Question: I have date over 708 days. There are 6 products columns with sell numbers in the row.
There are also 13 variables. Most of them are weather date like sun hours or temperature, others are binary (no event='0', event='1').
The goal is to predict the sell numbers of a product.
The data in the picture is generalized.

What I want to do is a rolling window.
So that I can take 77days to predict the following week (predict day 78 to 84 with 1:77) and then so on (take 8:84 to predict 85:93).
And also I want to compare the combined predictions (78:708) with the actual date.
I didn't find a way to apply a rolling ln function in R which worked.
My python skills are very basic, but a solution in python would also be appreciated.
Model:
model_A<-lm(formula=Produkt_A~weekday+Variable_1+Variable_2+Variable_3+Variable_4+Variable_5+Variable_6+Variable_7+Variable_8+Variable_9+Variable_10+Variable_11+Variable_12+Variable_13,data=df)
First 100 data points:
'''
data <- structure(list(weekday = c(7, 1, 2, 3, 4, 5, 6, 7, 1, 2, 3, 4,
5, 6, 7, 1, 2, 3, 4, 5, 6, 7, 1, 2, 3, 4, 5, 6, 7, 1, 2, 3, 4,
5, 6, 7, 1, 2, 3, 4, 5, 6, 7, 1, 2, 3, 4, 5, 6, 7, 1, 2, 3, 4,
5, 6, 7, 1, 2, 3, 4, 5, 6, 7, 1, 2, 3, 4, 5, 6, 7, 1, 2, 3, 4,
5, 6, 7, 1, 2, 3, 4, 5, 6, 7, 1, 2, 3, 4, 5, 6, 7, 1, 2, 3, 4,
5, 6, 7, 1), Produkt_A = c(204, 187, 189, 203, 217, 211, 222,
194, 219, 240, 161, 202, 193, 236, 164, 204, 170, 190, 213, 235,
199, 195, 182, 184, 189, 209, 188, 176, 209, 192, 203, 201, 209,
256, 216, 198, 209, 169, 192, 173, 170, 201, 170, 186, 166, 200,
206, 192, 153, 171, 170, 190, 216, 208, 202, 188, 179, 177, 149,
192, 179, 223, 198, 192, 184, 154, 172, 186, 215, 207, 179, 141,
167, 181, 182, 181, 202, 168, 216, 197, 211, 191, 210, 200, 171,
196, 214, 200, 206, 203, 188, 141, 127, 181, 195, 233, 191, 227,
186, 134), Prdukt_B = c(213, 237, 219, 228, 198, 247, 246, 230,
229, 192, 236, 182, 205, 202, 167, 206, 195, 179, 209, 211, 232,
192, 191, 174, 182, 232, 229, 207, 212, 236, 237, 195, 241, 286,
247, 229, 230, 255, 211, 247, 288, 226, 226, 184, 192, 200, 258,
238, 270, 224, 194, 197, 228, 244, 230, 241, 215, 218, 218, 196,
275, 246, 247, 215, 250, 207, 243, 253, 264, 221, 185, 216, 211,
218, 218, 267, 261, 212, 242, 246, 254, 269, 308, 278, 234, 230,
259, 225, 232, 257, 209, 193, 192, 193, 240, 229, 220, 242, 210,
159), Produkt_C = c(18, 27, 37, 21, 27, 20, 35, 15, 27, 20, 23,
22, 20, 19, 20, 21, 23, 15, 14, 27, 21, 14, 22, 28, 23, 22, 34,
27, 20, 20, 22, 33, 40, 35, 42, 44, 38, 31, 37, 32, 37, 30, 24,
20, 28, 29, 26, 36, 29, 24, 15, 31, 22, 31, 39, 35, 39, 35, 31,
30, 34, 51, 31, 30, 33, 19, 26, 39, 32, 51, 28, 19, 33, 32, 26,
33, 41, 48, 33, 29, 42, 33, 60, 51, 49, 30, 38, 35, 24, 30, 31,
19, 16, 26, 33, 24, 38, 32, 35, 24), Produkt_D = c(17, 16, 9,
23, 27, 25, 4, 8, 14, 19, 26, 23, 28, 7, 17, 17, 18, 22, 25,
27, 20, 25, 33, 23, 27, 17, 30, 5, 11, 26, 16, 32, 22, 19, 14,
11, 10, 7, 14, 28, 16, 22, 14, 10, 21, 26, 31, 20, 13, 7, 17,
20, 17, 29, 26, 8, 4, 18, 12, 14, 14, 15, 12, 10, 7, 25, 26,
25, 17, 13, 27, 8, 14, 20, 18, 19, 15, 14, 21, 30, 11, 37, 18,
26, 22, 27, 16, 27, 20, 29, 16, 7, 19, 15, 15, 16, 6, 8, 10,
9), Produkt_E = c(24, 14, 18, 20, 19, 46, 32, 30, 5, 6, 18, 14,
26, 17, 37, 25, 27, 9, 16, 39, 21, 14, 15, 7, 14, 17, 24, 20,
33, 18, 14, 24, 21, 20, 19, 16, 12, 12, 15, 15, 25, 14, 31, 18,
19, 16, 17, 25, 19, 15, 15, 21, 20, 21, 17, 16, 29, 10, 13, 11,
16, 15, 24, 20, 25, 12, 15, 17, 30, 24, 24, 21, 14, 18, 21, 25,
17, 27, 20, 20, 26, 17, 18, 23, 14, 27, 19, 22, 24, 23, 22, 22,
3, 18, 11, 16, 22, 19, 14, 11), Produkt_F = c(35, 19, 30, 32,
26, 28, 42, 39, 44, 45, 37, 37, 36, 35, 25, 40, 24, 24, 25, 36,
31, 26, 22, 27, 21, 21, 34, 49, 41, 33, 38, 33, 34, 40, 68, 80,
53, 32, 43, 49, 31, 52, 55, 31, 29, 29, 37, 37, 47, 44, 35, 32,
41, 37, 42, 57, 60, 57, 45, 54, 71, 60, 59, 48, 44, 37, 36, 48,
47, 64, 53, 40, 45, 49, 24, 46, 88, 54, 49, 38, 65, 60, 69, 72,
73, 51, 59, 62, 34, 36, 59, 43, 32, 85, 101, 85, 69, 100, 65,
54), day_number = c(1, 2, 3, 4, 5, 6, 7, 8, 9, 10, 11, 12, 13,
14, 15, 16, 17, 18, 19, 20, 21, 22, 23, 24, 25, 26, 27, 28, 29,
30, 31, 32, 33, 34, 35, 36, 37, 38, 39, 40, 41, 42, 43, 44, 45,
46, 47, 48, 49, 50, 51, 52, 53, 54, 55, 56, 57, 58, 59, 60, 61,
62, 63, 64, 65, 66, 67, 68, 69, 70, 71, 72, 73, 74, 75, 76, 77,
78, 79, 80, 81, 82, 83, 84, 85, 86, 87, 88, 89, 90, 91, 92, 93,
94, 95, 96, 97, 98, 99, 100), Variable_1 = c(20.2525, 11.7558333333333,
10.5270833333333, 13.0058333333333, 16.815, 17.56, 13.7058333333333,
15.96625, 10.5575, 10.295, 13.15125, 13.15, 16.3366666666667,
18.3704166666667, 16.15875, 14.8670833333333, 16.77875, 16.2008333333333,
17.5420833333333, 18.44125, 18.3858333333333, 17.1179166666667,
15.32375, 16.7, 16.3304166666667, 15.5291666666667, 14.015, 13.5420833333333,
11.9104166666667, 9.43166666666667, 10.9129166666667, 11.8391666666667,
12.66875, 11.4791666666667, 8.28375, 5.5125, 7.62375, 6.32958333333333,
8.79041666666667, 10.0675, 10.2854166666667, 9.14708333333333,
10.8925, 10.9716666666667, 12.175, 12.3229166666667, 11.63, 11.9608333333333,
11.3966666666667, 13.1179166666667, 10.9333333333333, 11.9541666666667,
9.16208333333333, 7.23791666666667, 5.10625, 4.1225, 1.80666666666667,
0.783333333333333, 2.23958333333333, 3.39208333333333, 4.68625,
5.58291666666667, 7.42, 6.32166666666667, 5.3175, 4.87583333333333,
5.68708333333333, 7.99666666666667, 7.2825, 7.60416666666667,
10.75625, 13.2133333333333, 9.9975, 9.67416666666667, 10.5054166666667,
11.0079166666667, 7.30416666666667, 8.43, 5.37666666666667, 3.07583333333333,
1.40791666666667, 0.157916666666667, -0.474166666666667, -0.190833333333333,
3.74333333333333, 4.21875, 2.1925, 4.93083333333333, 6.36416666666667,
9.21291666666667, 11.2970833333333, 11.095, 7.30041666666667,
1.94958333333333, 1.66875, 3.9075, 3.83333333333333, 1.32208333333333,
3.6825, 5.095), Variable_2 = c(27.08, 15.85, 16.71, 20.69, 23.88,
23.4, 20.01, 23.33, 14.19, 15.34, 17.88, 20.29, 23.75, 25.15,
19.86, 20.59, 22.79, 24.04, 23.57, 25.6, 24.86, 23.67, 22.81,
23.11, 21.98, 23.14, 19.35, 18.98, 18.11, 16.25, 17.26, 16.42,
18.41, 15.73, 11.22, 6.93, 14.21, 10.35, 16.43, 14.73, 14.3,
15.34, 17.19, 17.52, 18.35, 16.66, 14.73, 16.79, 17.14, 18.36,
20.95, 15.54, 15.1, 13.15, 10.5, 9.28, 5.6, 6.33, 7.84, 7.94,
10.86, 10.08, 12.01, 10.34, 6.98, 6.39, 10.29, 13.49, 9.03, 10.56,
13.51, 15.42, 11.35, 13.67, 12.94, 13.46, 9.06, 10.79, 6.98,
5.16, 5.71, 3.58, 2.21, 2.51, 7.77, 7.73, 7.19, 7.99, 9.9, 12.04,
12.67, 13.21, 12.13, 5.1, 5.73, 8.7, 6.81, 3.79, 5.94, 6.84),
Variable_3 = c(16.3108333333333, 8.77083333333333, 5.61916666666667,
10.2091666666667, 15.34625, 15.6825, 10.9925, 13.9241666666667,
6.25583333333333, 6.505, 11.4929166666667, 11.6275, 14.0754166666667,
16.5591666666667, 14.9191666666667, 14.0804166666667, 15.9579166666667,
13.21, 15.5595833333333, 16.3566666666667, 16.6279166666667,
14.2116666666667, 11.51625, 14.625, 14.7758333333333, 14.3008333333333,
13.3770833333333, 12.6420833333333, 9.81083333333333, 6.84875,
7.50125, 8.26791666666667, 11.1266666666667, 9.33958333333333,
5.27416666666667, 0.43625, 4.05916666666667, 0.0675, 4.48416666666667,
7.59791666666667, 7.93416666666667, 7.35416666666667, 8.72625,
7.64791666666667, 9.56041666666667, 10.08, 9.62041666666667,
9.22375, 7.78833333333333, 9.89583333333333, 8.34083333333333,
9.55833333333333, 5.55958333333333, 2.96541666666667, 0.897916666666667,
-0.807916666666667, -1.76875, -3.45458333333333, -2.23583333333333,
-0.18875, 0.573333333333333, 0.973333333333333, 4.225, 2.7525,
1.99083333333333, 1.50666666666667, 1.10333333333333, 2.66291666666667,
4.52166666666667, 4.9075, 6.25583333333333, 8.1975, 5.69625,
5.81625, 8.01458333333333, 6.28416666666667, -0.420833333333333,
-0.555416666666667, -0.485416666666667, -0.599583333333333,
-2.83291666666667, -4.32, -4.20708333333333, -5.2775, -1.79333333333333,
0.420416666666667, -3.52, 0.6125, 1.63625, 2.69125, 5.0475,
6.22791666666667, 2.54708333333333, -0.890833333333333, -2.08666666666667,
-0.840416666666667, -0.16, -2.14041666666667, -0.218333333333333,
2.30125), Variable_4 = c(22.49, 13.49, 10.19, 19.43, 23.17,
21.56, 15.64, 21.98, 10.96, 10.5, 16.38, 19.85, 23.08, 24.11,
18.98, 20.14, 22.88, 21.46, 21.14, 23.35, 23.62, 21.86, 18.47,
21.73, 21.8, 20.06, 19.04, 18.4, 16.13, 14.39, 12.82, 12.23,
15.88, 12.21, 7.94, 3.21, 9.03, 3.2, 13.8, 13.07, 11.59,
13.75, 16.78, 15.84, 17.63, 14.68, 12.68, 14.96, 14.67, 15.55,
21.4, 12.78, 11.87, 9.75, 8.01, 5.49, 2.09, 1.15, 3.77, 4.97,
7.88, 5.81, 9.09, 7.94, 3.42, 3.71, 6.81, 8.46, 8.17, 8.58,
9.64, 10.1, 7.22, 9.16, 11.14, 10.32, 0.76, 1.58, 0.99, 0.75,
0.38, -2.42, -2.44, -3.35, 3.05, 2.56, 0.86, 4.86, 4.04,
6.82, 6.83, 8.78, 5.55, 1.45, 2.79, 5.07, 2.44, 0.54, 3.49,
3.75), Variable_5 = c(16.3108333333333, 8.77083333333333,
5.61916666666667, 10.2091666666667, 15.34625, 15.6825, 10.9925,
13.9241666666667, 6.25583333333333, 6.505, 11.4929166666667,
11.6275, 14.0754166666667, 16.5591666666667, 14.9191666666667,
14.0804166666667, 15.9579166666667, 13.21, 15.5595833333333,
16.3566666666667, 16.6279166666667, 14.2116666666667, 11.51625,
14.625, 14.7758333333333, 14.3008333333333, 13.3770833333333,
12.6420833333333, 9.81083333333333, 6.84875, 7.50125, 8.26791666666667,
11.1266666666667, 9.33958333333333, 5.27416666666667, 0.43625,
4.05916666666667, 0.0675, 4.48416666666667, 7.59791666666667,
7.93416666666667, 7.35416666666667, 8.72625, 7.64791666666667,
9.56041666666667, 10.08, 9.62041666666667, 9.22375, 7.78833333333333,
9.89583333333333, 8.34083333333333, 9.55833333333333, 5.55958333333333,
2.96541666666667, 0.897916666666667, -0.807916666666667,
-1.76875, -3.45458333333333, -2.23583333333333, -0.18875,
0.573333333333333, 0.973333333333333, 4.225, 2.7525, 1.99083333333333,
1.50666666666667, 1.10333333333333, 2.66291666666667, 4.52166666666667,
4.9075, 6.25583333333333, 8.1975, 5.69625, 5.81625, 8.01458333333333,
6.28416666666667, -0.420833333333333, -0.555416666666667,
-0.485416666666667, -0.599583333333333, -2.83291666666667,
-4.32, -4.20708333333333, -5.2775, -1.79333333333333, 0.420416666666667,
-3.52, 0.6125, 1.63625, 2.69125, 5.0475, 6.22791666666667,
2.54708333333333, -0.890833333333333, -2.08666666666667,
-0.840416666666667, -0.16, -2.14041666666667, -0.218333333333333,
2.30125), Variable_6 = c(6.92875, 2.515, 4.37041666666667,
2.26166666666667, 1.79333333333333, 2.47333333333333, 2.83083333333333,
2.94, 4.53416666666667, 3.08375, 1.74958333333333, 1.7175,
3.23583333333333, 2.25541666666667, 2.3375, 1.4575, 2.0375,
4.51791666666667, 3.0675, 3.39875, 3.21083333333333, 3.99458333333333,
4.24166666666667, 2.38, 2.07041666666667, 1.70458333333333,
1.11125, 1.29166666666667, 1.98625, 1.4075, 2.85625, 3.79541666666667,
1.93, 1.77916666666667, 2.61833333333333, 4.50291666666667,
2.97583333333333, 5.98458333333333, 3.7675, 2.06583333333333,
1.99541666666667, 1.03916666666667, 2.26, 3.59125, 2.59458333333333,
1.97583333333333, 1.91791666666667, 3.00791666666667, 3.80833333333333,
3.87333333333333, 3.2175, 2.4125, 3.37416666666667, 3.95291666666667,
3.09291666666667, 3.68875, 1.51541666666667, 2.40791666666667,
2.78041666666667, 1.59541666666667, 2.82, 3.93708333333333,
2.46708333333333, 2.76541666666667, 2.35208333333333, 2.27291666666667,
3.62875, 4.41291666666667, 1.90916666666667, 1.5575, 5.05625,
6.83375, 5.00166666666667, 3.66416666666667, 2.64333333333333,
5.42791666666667, 8.6, 11.1095833333333, 5.98791666666667,
2.21708333333333, 2.44041666666667, 2.63541666666667, 1.52666666666667,
3.31083333333333, 5.35375, 2.77666666666667, 4.72875, 3.55583333333333,
4.14875, 7.35666666666667, 7.70666666666667, 6.15333333333333,
5.0575, 0.9975, 1.85041666666667, 3.17291666666667, 1.88833333333333,
1.55583333333333, 2.57375, 1.48041666666667), Variable_7 = c(61.75,
63.6666666666667, 53.6666666666667, 55.25, 60.625, 58.375,
64.4166666666667, 68.0833333333333, 70.125, 61.0833333333333,
72.3333333333333, 74.625, 67.2916666666667, 56.5833333333333,
73.2916666666667, 76.9166666666667, 74.0833333333333, 70.4583333333333,
64.875, 62.75, 65.7916666666667, 62.125, 57.125, 59.5, 65.125,
70.7916666666667, 80, 79.7083333333333, 74.0833333333333,
65.375, 65.0833333333333, 68.7083333333333, 80.9166666666667,
73.1666666666667, 80.9166666666667, 74.0833333333333, 75.5416666666667,
65.9166666666667, 66.7916666666667, 75.0416666666667, 76.4166666666667,
80.1666666666667, 81.5416666666667, 76.375, 70.75, 69.25,
75.7916666666667, 75.75, 72.375, 72.4166666666667, 86.0416666666667,
73.5, 75.3333333333333, 78.1666666666667, 72.875, 67.7916666666667,
72.375, 76.2916666666667, 70.2083333333333, 66.2916666666667,
71.125, 76, 78.4166666666667, 79.4166666666667, 83.0833333333333,
82.4166666666667, 70.6666666666667, 55.7083333333333, 78.7916666666667,
73.5833333333333, 71.9166666666667, 76.2916666666667, 81.0416666666667,
72.3333333333333, 81.7083333333333, 73.125, 71.6666666666667,
79.3333333333333, 83.0833333333333, 80.5, 73.9166666666667,
76.2916666666667, 77.5416666666667, 71.125, 87.75, 83.375,
74.9583333333333, 78.4166666666667, 73.375, 70.2916666666667,
73.0416666666667, 80.4583333333333, 84.2083333333333, 86.5416666666667,
75.125, 60.4583333333333, 56.5, 80.6666666666667, 77.625,
81.4166666666667), Variable_8 = c(0, 0, 0, 0, 0, 0, 0, 0,
0, 0, 0, 0, 0, 0, 0, 0, 0, 0, 0, 0, 0, 0, 0, 0, 0, 0, 0,
0, 0, 0, 0, 0, 0, 0, 0, 0, 0, 0, 0, 0, 0, 0, 0, 0, 0, 0,
0, 0, 0, 0, 0, 0, 0, 0, 0, 0, 1, 0, 4, 0, 0, 0, 0, 0, 0,
0, 0, 0, 0, 0, 0, 0, 0, 0, 0, 0, 0, 0, 0, 2, 0, 0, 0, 1,
3, 0, 0, 0, 0, 0, 0, 0, 0, 0, 0, 0, 0, 0, 0, 0), Variable_9 = c(4.55,
5.98333333333333, 11.4166666666667, 11.3166666666667, 11.3333333333333,
11.1333333333333, 9.96666666666667, 8.58333333333333, 1.45,
4, 1.1, 9.73333333333333, 10.3333333333333, 6.5, 3.31666666666667,
7.05, 10.05, 9.95, 6.43333333333333, 10.7333333333333, 11.1,
11.0333333333333, 10.75, 9.13333333333333, 9.98333333333333,
8.48333333333333, 6.56666666666667, 8.51666666666667, 7.63333333333333,
10.5166666666667, 5.81666666666667, 5.05, 6.48333333333333,
5.23333333333333, 0, 0, 1.45, 1.18333333333333, 2.25, 3.56666666666667,
0.3, 5.75, 5.73333333333333, 5.45, 7.05, 7.41666666666667,
5.71666666666667, 5.31666666666667, 2.93333333333333, 6.8,
5.48333333333333, 0.516666666666667, 8.58333333333333, 8.73333333333333,
9.35, 7.05, 9.13333333333333, 1.76666666666667, 9.01666666666667,
6.58333333333333, 9.11666666666667, 2.18333333333333, 4.36666666666667,
2.56666666666667, 0, 0.216666666666667, 0.766666666666667,
1.66666666666667, 0, 4.11666666666667, 0.483333333333333,
1.35, 0.45, 2.53333333333333, 2.01666666666667, 4.4, 0.75,
1.4, 2.96666666666667, 4.18333333333333, 8.56666666666667,
7.7, 1.8, 8.51666666666667, 3.2, 0.05, 8.45, 0, 0.883333333333333,
0, 0.383333333333333, 0, 1.83333333333333, 4.9, 8.36666666666667,
5.78333333333333, 3.31666666666667, 5.4, 0.166666666666667,
0.4), Variable_10 = c(1.7, 0, 0, 0, 0, 0, 0, 1.3, 0.225,
0, 0.15, 0, 0, 0, 0, 0, 0, 0, 0, 0, 0, 0, 0, 0, 0, 0, 0,
0, 0, 0, 0, 0, 0, 0, 2.975, 1.5, 0, 0.925, 0, 0.425, 0, 0,
0, 0, 0, 0.675, 0, 0, 0.125, 0.4, 0, 0.05, 0, 0, 0, 0, 0,
0, 0, 0, 0, 0.475, 0.425, 0, 0.225, 0.375, 0, 0, 1.175, 0,
0.85, 0.7, 0.375, 0, 1.55, 0.1, 0, 0.475, 0.35, 0, 0, 0,
0, 0.175, 1.675, 0.075, 0, 3.325, 0, 0.8, 0.125, 0, 1.35,
0, 0, 0, 0, 0, 0, 0), Variable_11 = c(0, 0, 0, 0, 0, 0, 0,
0, 0, 0, 0, 0, 0, 0, 0, 0, 0, 0, 0, 0, 0, 0, 0, 0, 0, 0,
0, 0, 0, 0, 0, 0, 0, 0, 0, 0, 0, 0, 0, 0, 0, 0, 0, 0, 0,
1, 1, 0, 0, 0, 0, 0, 0, 0, 0, 0, 0, 0, 0, 0, 0, 0, 0, 0,
0, 0, 0, 0, 0, 0, 0, 0, 0, 0, 0, 0, 0, 0, 0, 0, 0, 0, 0,
0, 0, 0, 0, 0, 0, 0, 0, 0, 0, 0, 0, 0, 0, 0, 0, 0), Variable_12 = c(0,
0, 0, 0, 0, 1, 1, 1, 1, 1, 1, 1, 1, 1, 1, 1, 1, 1, 1, 1,
0, 0, 0, 0, 0, 0, 0, 0, 0, 0, 0, 0, 0, 0, 0, 0, 0, 0, 0,
0, 0, 0, 0, 0, 0, 0, 0, 0, 0, 0, 0, 0, 0, 0, 0, 0, 0, 0,
0, 0, 0, 0, 0, 0, 0, 0, 0, 0, 0, 0, 0, 0, 0, 0, 0, 0, 0,
0, 0, 0, 0, 0, 0, 0, 0, 0, 0, 0, 0, 1, 1, 1, 1, 1, 1, 1,
1, 1, 1, 1), Variable_13 = c(0, 0, 0, 0, 0, 0, 0, 0, 0, 0,
0, 0, 0, 0, 0, 0, 0, 0, 0, 0, 0, 0, 0, 0, 0, 0, 0, 0, 0,
0, 0, 0, 0, 0, 0, 0, 0, 0, 0, 0, 0, 0, 0, 0, 0, 0, 0, 0,
0, 0, 0, 0, 0, 0, 0, 0, 0, 0, 0, 0, 0, 0, 0, 0, 0, 0, 0,
0, 0, 0, 0, 0, 0, 0, 0, 0, 0, 0, 0, 0, 0, 0, 0, 0, 0, 0,
0, 0, 0, 0, 0, 0, 0, 0, 0, 0, 0, 0, 0, 0)), row.names = c(NA,
100L), class = "data.frame")
'''
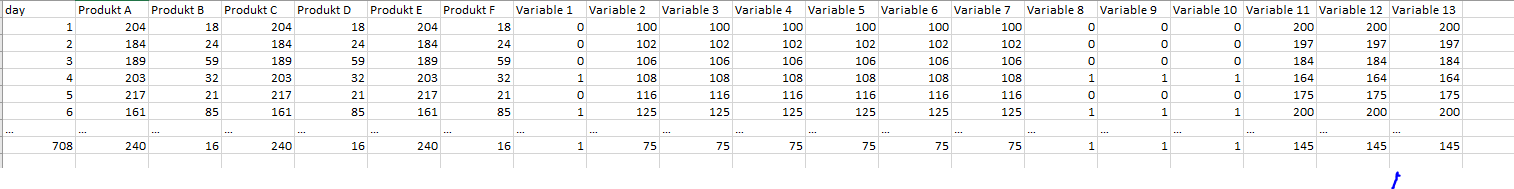
Answer: I think this is the desired output
'''
formula <- as.formula(paste0("Produkt_A ~ weekday + ", paste0("Variable_", 1:13, collapse="+")) )
lapply(77:(nrow(data)-7), function(x){
cof <- coef(fit<-lm(formula, data=data[1:77 + (x-77),]))
if(any(is.na(cof))) fit <- lm(paste0("Produkt_",l," ~ ", paste0(names(cof)[!is.na(cof)][-1], collapse="+")), data=data[1:77 + (x-77),])
predict(fit, data[1:7+x, ])
})
'''
### output
'''
[[1]]
78 79 80 81 82 83 84
<PHONE> <PHONE> <PHONE> <PHONE> <PHONE> <PHONE> <PHONE>
[[2]]
79 80 81 82 83 84 85
<PHONE> <PHONE> <PHONE> <PHONE> <PHONE> <PHONE> <PHONE>
[[3]]
80 81 82 83 84 85 86
<PHONE> <PHONE> <PHONE> <PHONE> <PHONE> <PHONE> <PHONE>
'''
If you want to step by a week then change '77:(nrow(data)-7)' to 'seq(77,nrow(data)-7, 7)'
### output
'''
[[1]]
78 79 80 81 82 83 84
<PHONE> <PHONE> <PHONE> <PHONE> <PHONE> <PHONE> <PHONE>
[[2]]
85 86 87 88 89 90 91
<PHONE> <PHONE> <PHONE> <PHONE> <PHONE> <PHONE> <PHONE>
[[3]]
92 93 94 95 96 97 98
<PHONE> <PHONE> <PHONE> <PHONE> <PHONE> <PHONE> <PHONE>
'''
Also I think that you want to 'apply' the same code to all the products if so, the following code will give a named list where each element contains the predictions for that product:
'''
sapply(LETTERS[1:6], function(l){
formula <- as.formula(paste0("Produkt_",l, " ~ weekday + ", paste0("Variable_", 1:13, collapse="+")) )
unlist(lapply(seq(77,nrow(data)-7, 7), function(x){
cof <- coef(fit<-lm(formula, data=data[1:77 + (x-77),]))
if(any(is.na(cof))) fit <- lm(paste0("Produkt_",l," ~ weekday + ", paste0(names(cof)[!is.na(cof)][-1], collapse="+")), data=data[1:77 + (x-77),])
predict(fit, data[1:7+x, ])
}), use.names=F)
}) -> l
as.data.frame(l) -> l
names(l) <- paste0("Produkt_",LETTERS[1:6][-2])
'''
Output
'''
Produkt_A Produkt_B Produkt_C Produkt_D Produkt_E Produkt_F
1 <PHONE> <PHONE> 34.78719 9.040423 19.85345 72.48134
2 <PHONE> <PHONE> 33.66128 14.456406 15.23111 52.14860
3 <PHONE> <PHONE> 36.56796 11.893548 18.04682 47.84604
4 <PHONE> <PHONE> 39.53323 12.611249 18.62263 57.85943
5 <PHONE> <PHONE> 42.66896 10.579288 20.81832 64.33085
6 <PHONE> <PHONE> 44.30452 11.109312 21.15966 66.57021
7 <PHONE> <PHONE> 42.82646 9.011723 23.64313 68.25384
8 <PHONE> <PHONE> 33.38472 6.052889 23.20801 60.28078
9 <PHONE> <PHONE> 35.95758 17.642626 15.75082 49.16527
10 <PHONE> <PHONE> 36.81896 20.277373 15.65039 57.63127
11 <PHONE> <PHONE> 33.42248 9.914847 14.76501 58.14915
12 <PHONE> <PHONE> 38.33021 17.008143 17.60963 53.38972
13 <PHONE> <PHONE> 30.07103 13.590327 18.93781 57.78008
14 <PHONE> <PHONE> 31.21988 16.192406 23.95876 55.00223
15 <PHONE> <PHONE> 31.85575 17.436000 29.62023 51.42169
16 <PHONE> <PHONE> 29.52290 22.564247 21.73221 49.89134
17 <PHONE> <PHONE> 31.74025 23.147904 27.33184 53.82207
18 <PHONE> <PHONE> 32.17718 22.994808 24.63406 56.82193
19 <PHONE> <PHONE> 33.54214 21.710842 20.59998 54.37489
20 <PHONE> <PHONE> 38.18210 22.251512 22.91061 55.50162
21 <PHONE> <PHONE> 37.87675 20.772142 29.79006 65.34059
'''